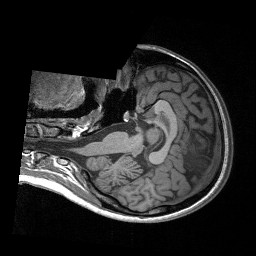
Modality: T1w
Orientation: axial